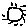
Label: sun